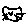
Label: cat